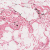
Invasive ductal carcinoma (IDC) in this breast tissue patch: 0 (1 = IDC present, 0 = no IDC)